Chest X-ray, AP view. Patient: 45 years old, sex M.
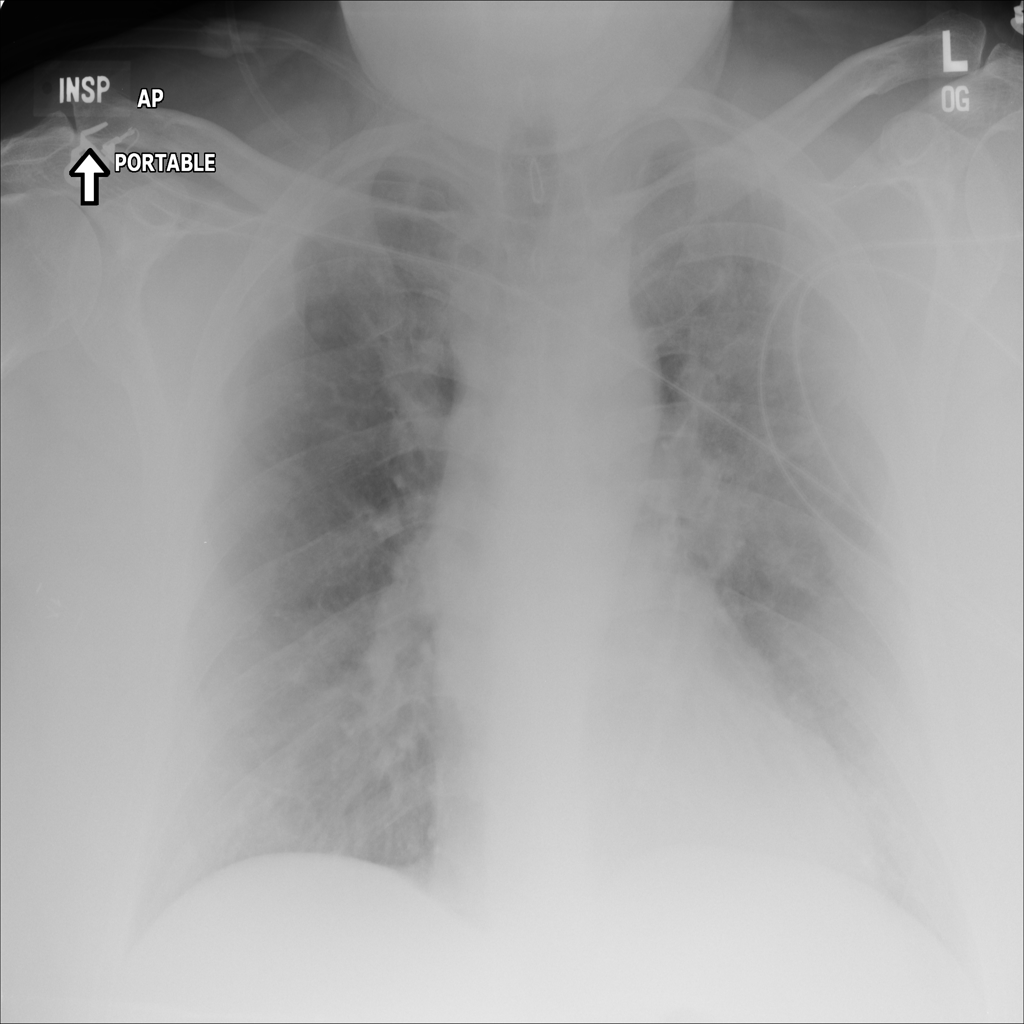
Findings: Cardiomegaly, Effusion, Pleural_Thickening, Pneumothorax